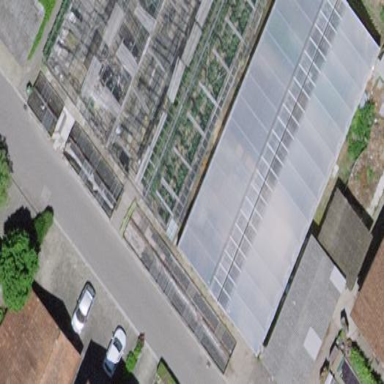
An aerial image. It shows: Greenhouse.